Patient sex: M
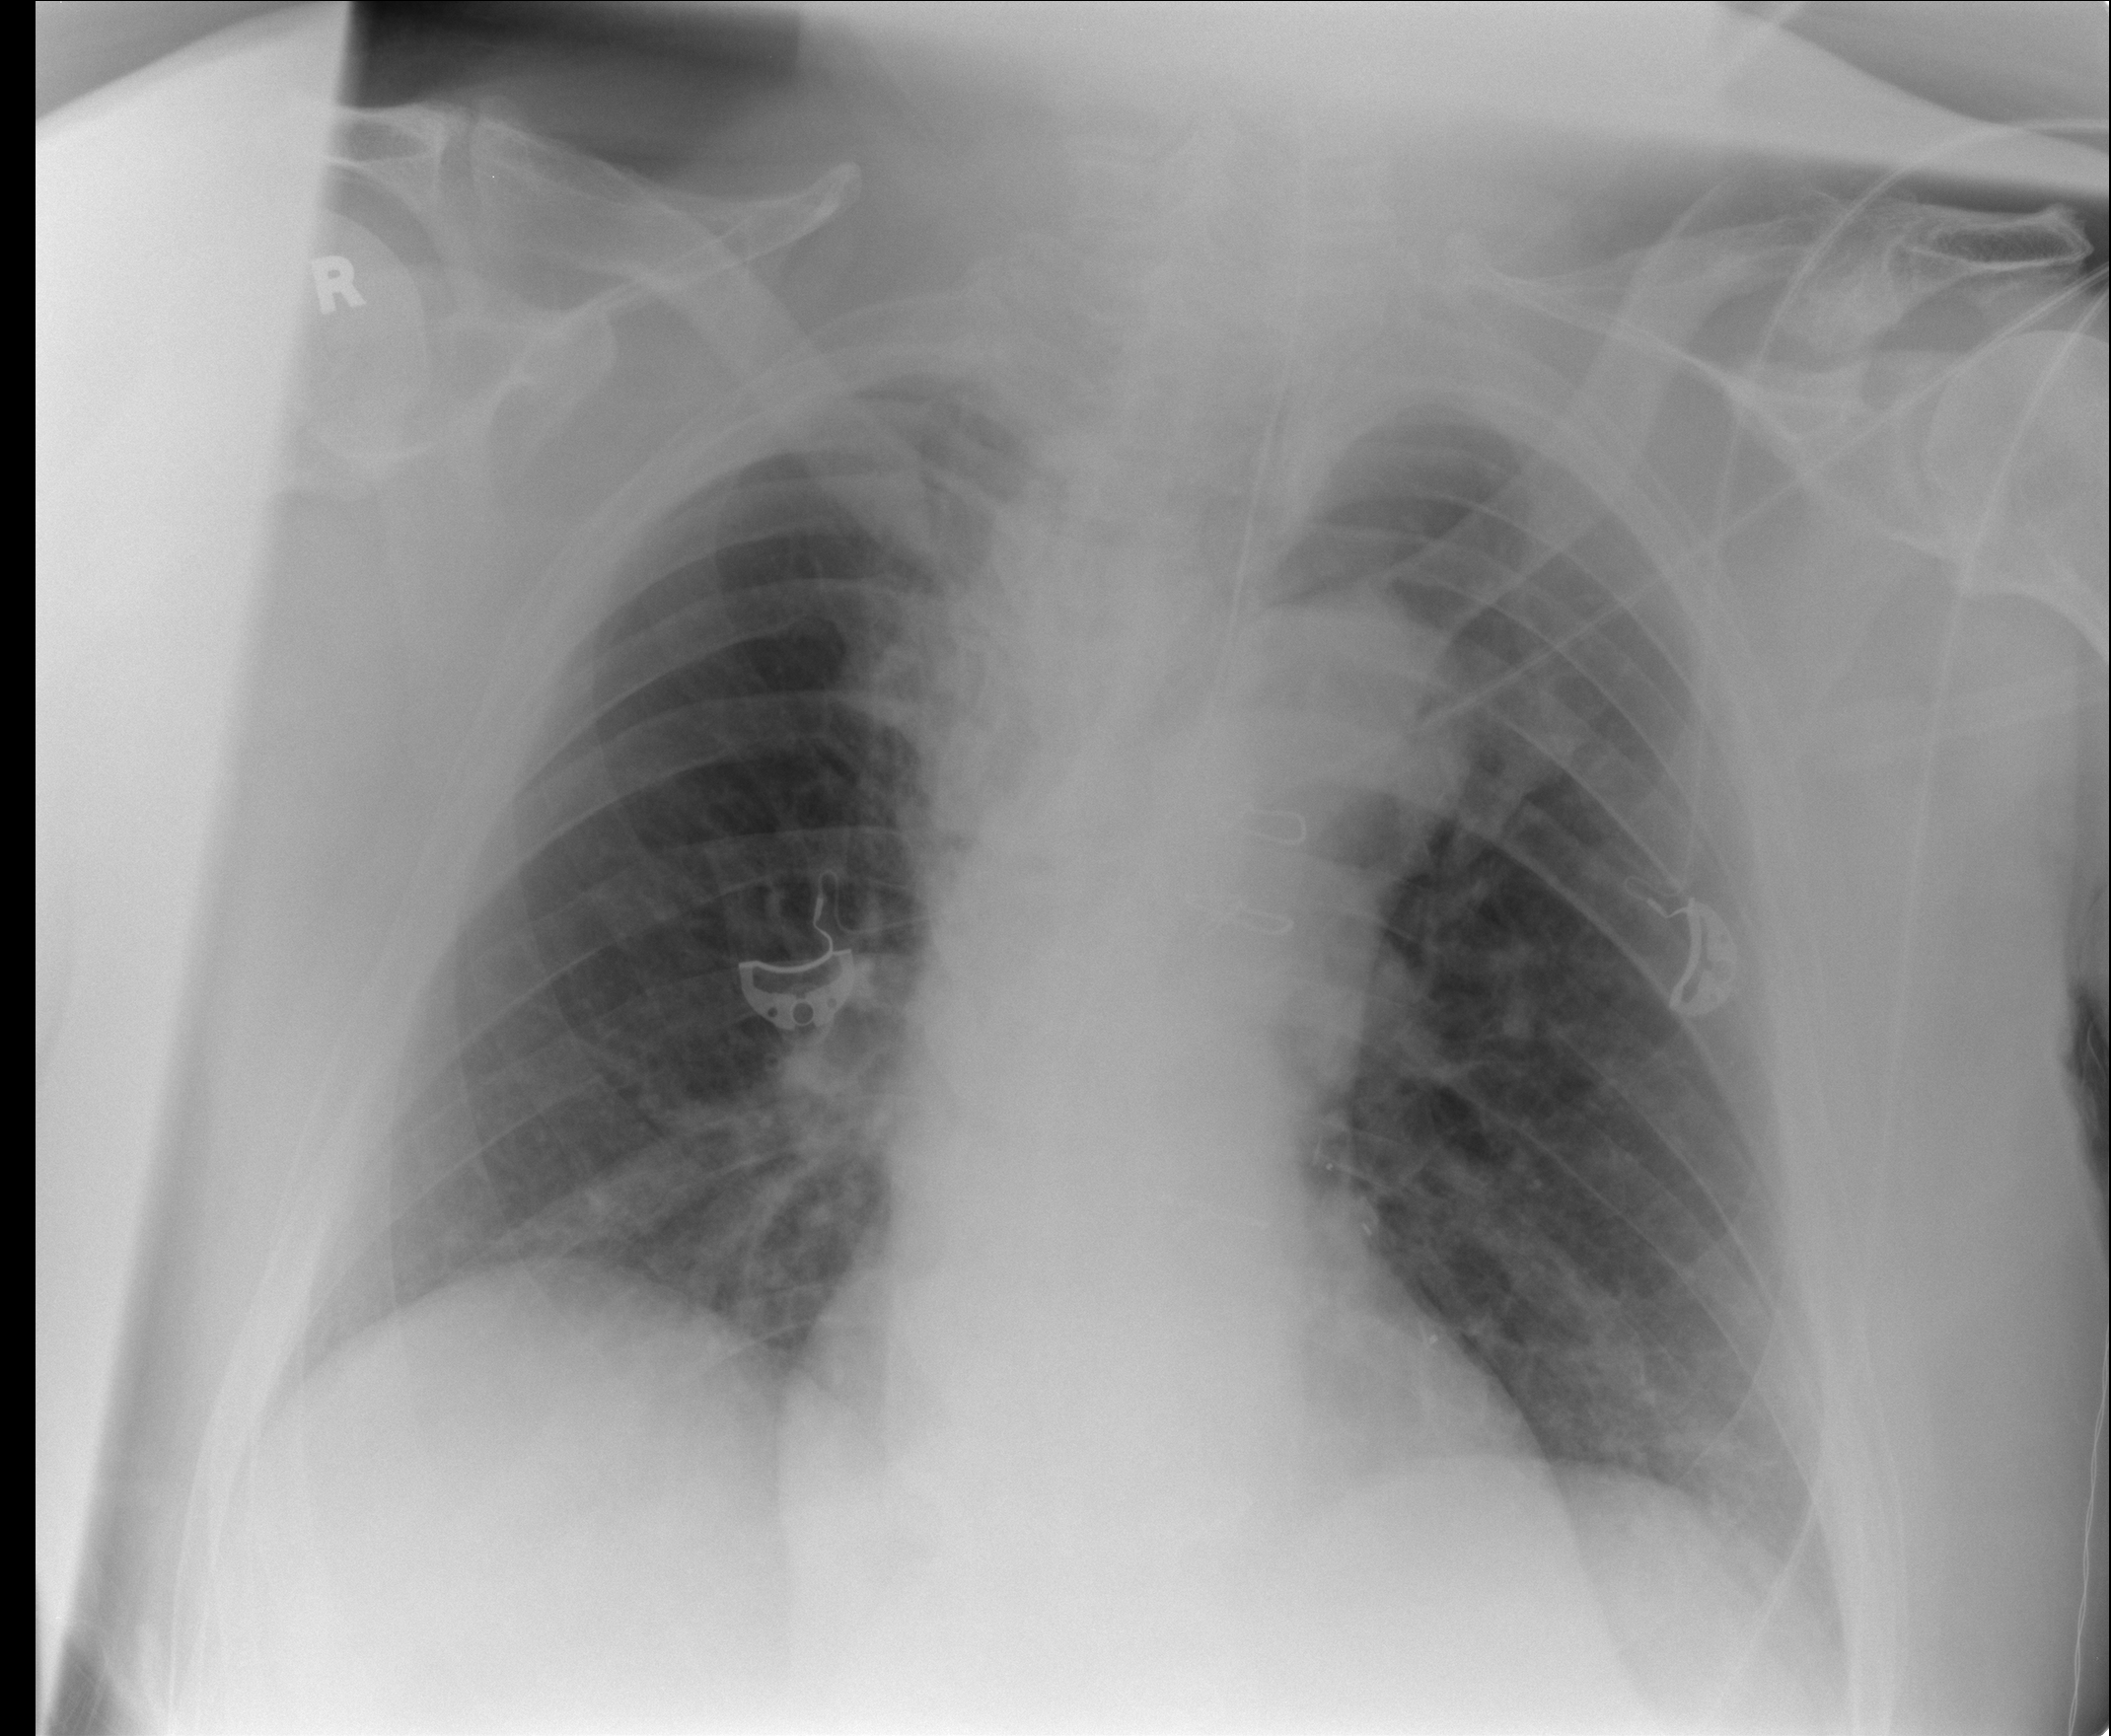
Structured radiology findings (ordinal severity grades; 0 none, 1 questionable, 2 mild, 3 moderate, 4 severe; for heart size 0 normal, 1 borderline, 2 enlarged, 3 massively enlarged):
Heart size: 0
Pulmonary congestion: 1
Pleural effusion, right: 0
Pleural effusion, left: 0
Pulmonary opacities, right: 2
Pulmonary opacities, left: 0
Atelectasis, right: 2
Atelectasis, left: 0